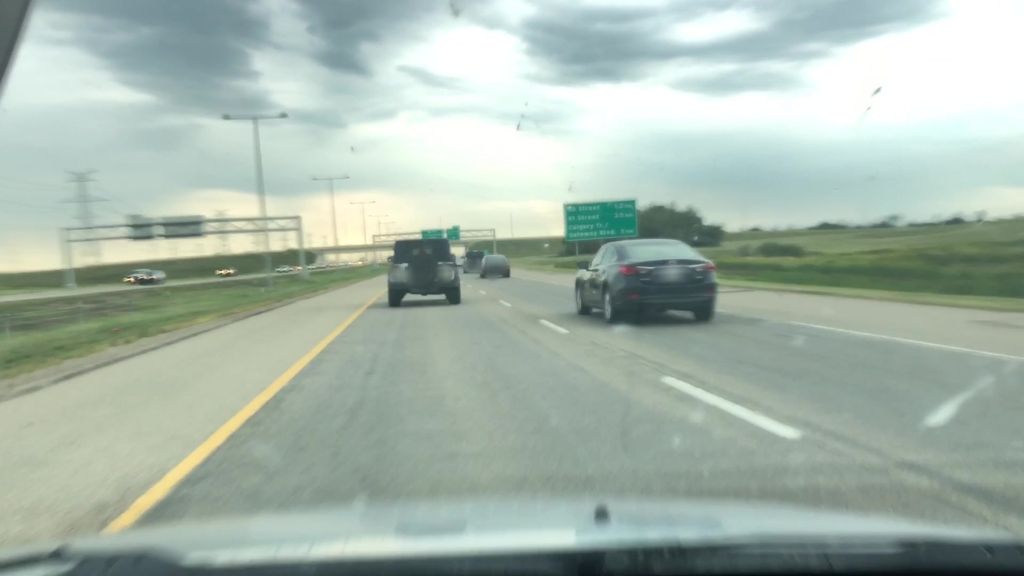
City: edmonton